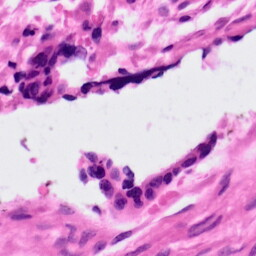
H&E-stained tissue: Ovarian